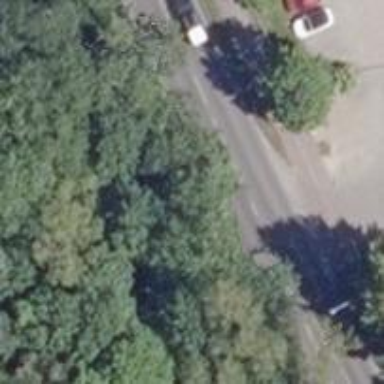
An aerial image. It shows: Primary highway with asphalt surface. There are separate sidewalks on both sides. The parking lanes are parallel to the road on both sides.